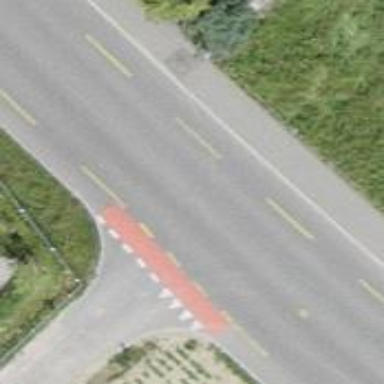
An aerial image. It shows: Secondary road with asphalt surface and designated cycle lane.